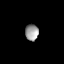
Tissue: lung
Cell type: Epithelial cells
Senescence score: 0.2345
Nuclear area (px): 208
Mean DAPI intensity: 158.88